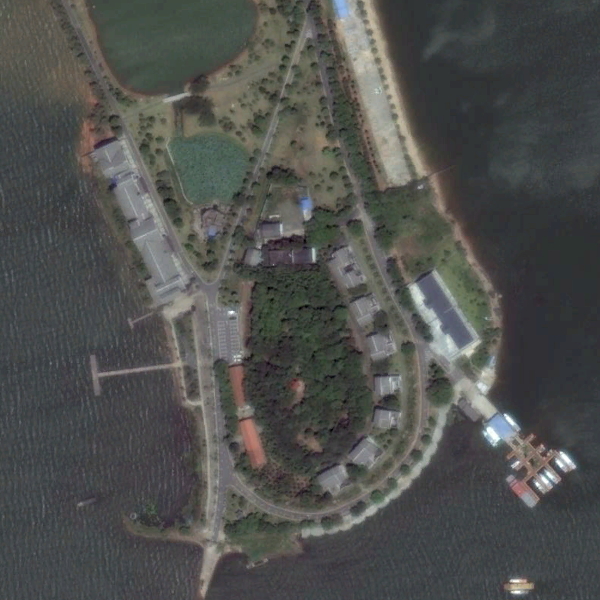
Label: Resort